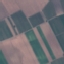
Land use / land cover: PermanentCrop